【题型】填空题　【知识点】立体几何　【难度】easy
已知球的半径为 $10$ cm，若它的一个截面圆的面积为 $36\pi$ cm$^2$，则球心与截面圆圆心的距离是 \underline{\hspace{2cm}} cm.
【解答】
\textbf{【答案】} 8

\vspace{10pt}

\textbf{【分析】} 根据球的截面圆的性质即可求解。

\vspace{10pt}

\textbf{【详解】} 如图，设截面圆的半径为 $r$，球心与截面圆圆心之间的距离为 $d$，球半径为 $R$。

由题意知，$R=10$cm，由 $\pi r^2 = 36\pi$，得 $r=6$cm。

所以 $d = \sqrt{R^2 - r^2} = \sqrt{100 - 36} = 8$ (cm)。

故答案为：8。

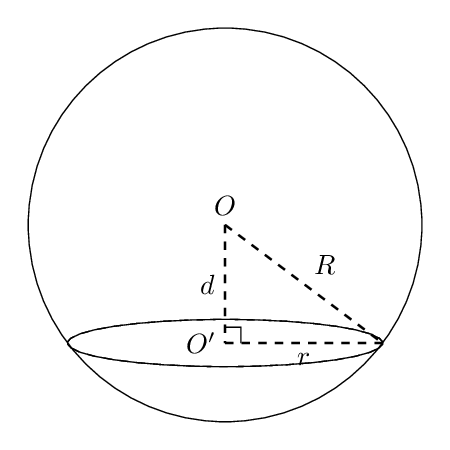